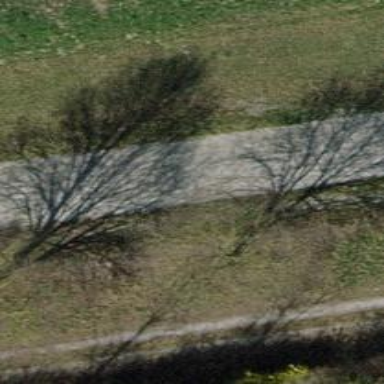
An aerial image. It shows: Beautiful avenue of deciduous trees.